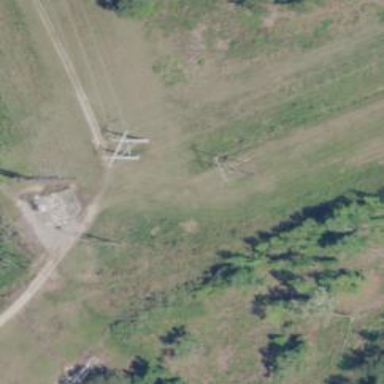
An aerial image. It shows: H-frame power tower design.